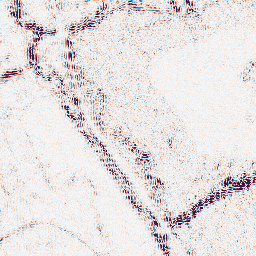
Category: wavelet
Decomposition family: wavelet_dwt
Decomposition parameters: wavelet: sym4
level: 2
Upsampling method: lanczos
Upsampling parameters: scale: 4
Upsampling scale: 4